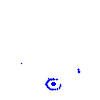
Particle: electron